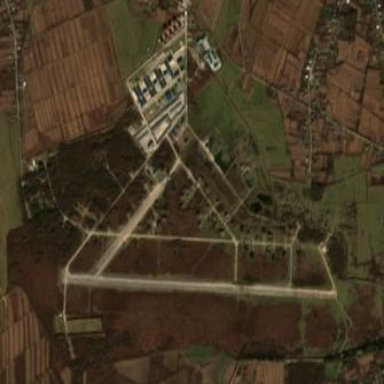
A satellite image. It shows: Military airfield located within aerodrome.